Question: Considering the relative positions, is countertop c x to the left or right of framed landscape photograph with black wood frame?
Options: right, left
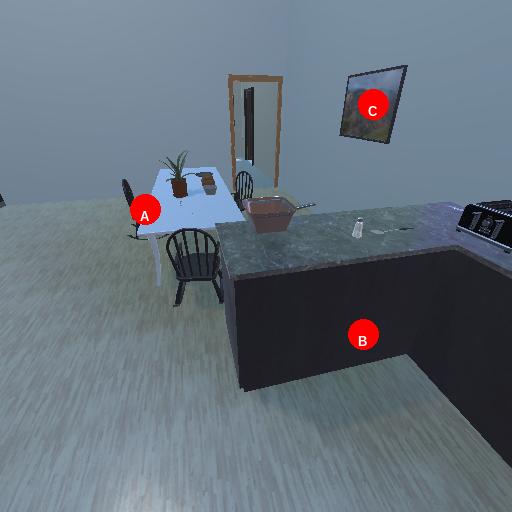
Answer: right